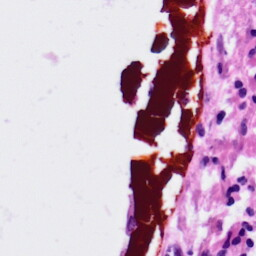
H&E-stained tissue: Lung